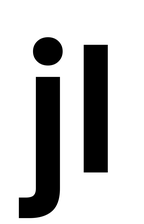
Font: Poppins-SemiBold